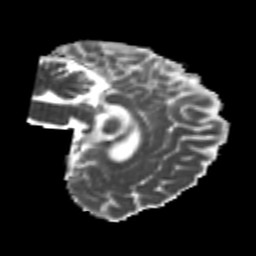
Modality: MD
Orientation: sagittal
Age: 26
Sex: female
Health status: healthy
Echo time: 0.074 s